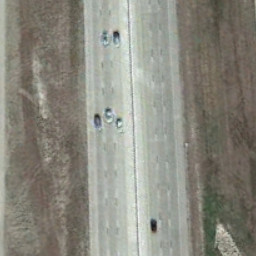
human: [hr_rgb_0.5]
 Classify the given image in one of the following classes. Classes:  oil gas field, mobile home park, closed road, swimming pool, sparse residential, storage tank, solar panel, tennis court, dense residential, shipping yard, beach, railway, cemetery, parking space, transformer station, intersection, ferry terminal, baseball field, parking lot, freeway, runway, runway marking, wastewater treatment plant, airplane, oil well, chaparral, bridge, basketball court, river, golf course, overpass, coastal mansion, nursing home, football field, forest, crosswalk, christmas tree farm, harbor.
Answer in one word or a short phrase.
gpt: freeway